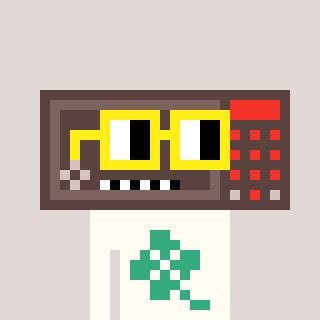
a pixel art character with square yellow glasses, a wallsafe-shaped head and a grayscale-colored body on a warm background